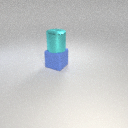
large blue rubber cube below large cyan metal cylinder